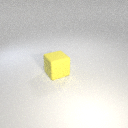
large yellow rubber cube